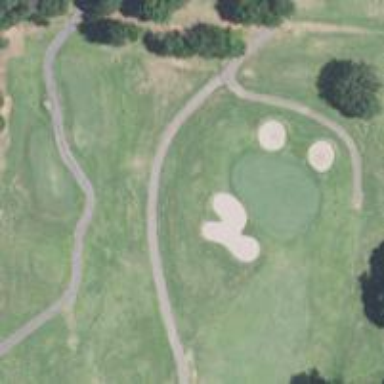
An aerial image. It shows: Path for both roads and golfers.